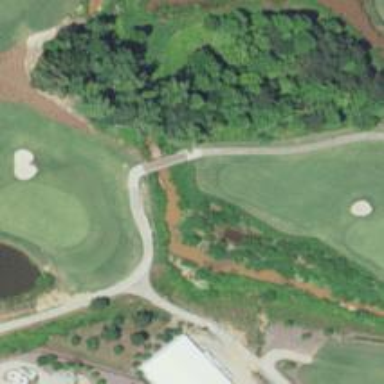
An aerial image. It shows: Service road with bridge used as golf cart path.